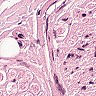
Metastatic tissue present: no